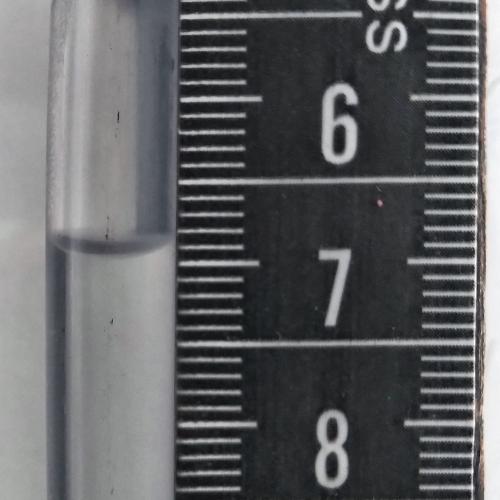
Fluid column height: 6.9 cm